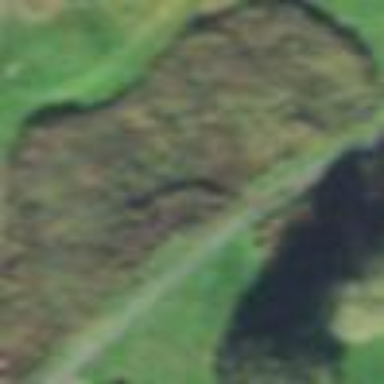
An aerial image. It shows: Golf rough area.